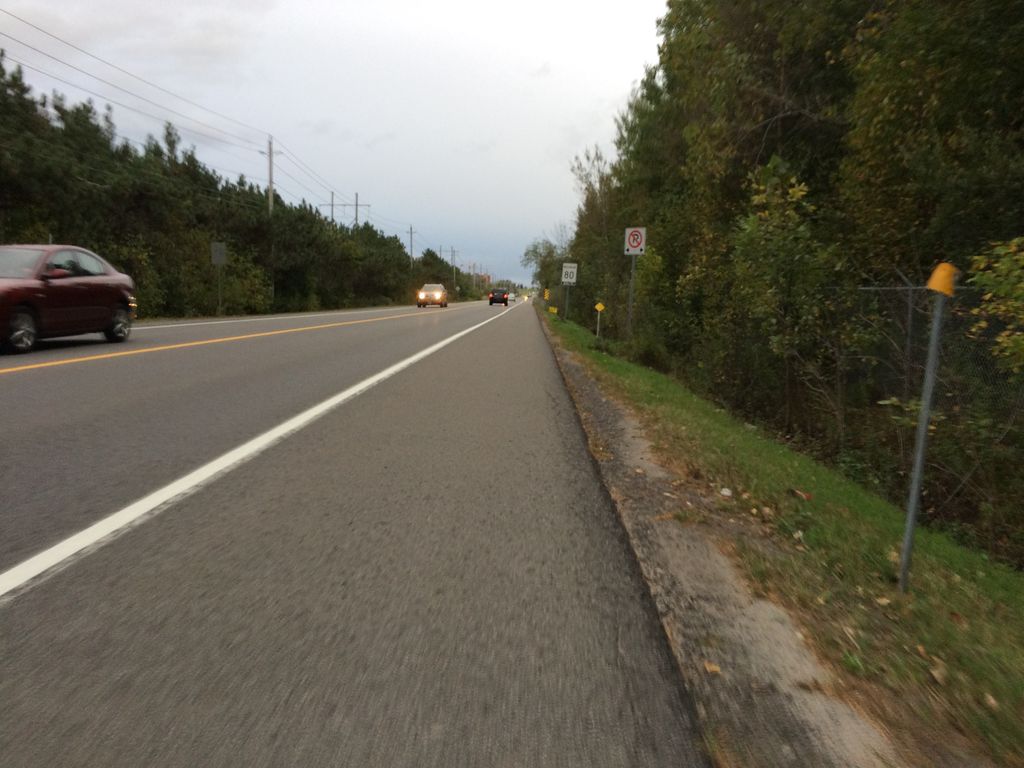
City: ottawa-gatineau